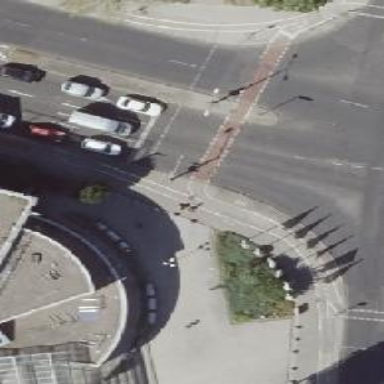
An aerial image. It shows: Road with traffic signals.